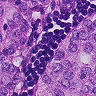
Metastatic tissue present: yes